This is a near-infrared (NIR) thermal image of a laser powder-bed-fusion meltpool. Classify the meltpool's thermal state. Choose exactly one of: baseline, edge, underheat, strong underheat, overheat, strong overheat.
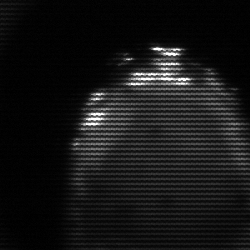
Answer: edge